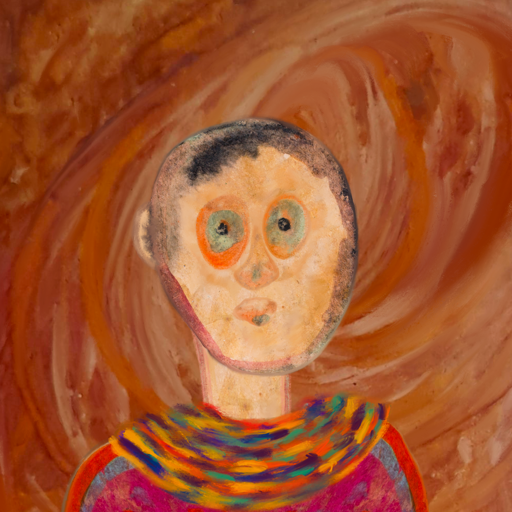
Background: Pious_Lady, Head And Neck Front: Childish, Face Front: Childish, Bust: Sisters, Hair Front: Blank, Head Accessory: Blank, Second Necklace: An_Impression_2, Necklace: Blank, Baby: Blank